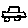
Label: car